Question: I am trying to use dplyr in RStudio to manipulate tables in MS SQL Server database. I successfully connected to the database using DBI, ODBC.
Code:
'''
library(DBI)
library(odbc)
library(dplyr)
library(dbplyr)
con <- dbConnect(odbc(),
Driver = "SQL Server",
Server = "myserver",
database = "ABC",
UID = "sqladmin",
PWD = "pwd",
port = '14333')
data <- tbl(con, "abc")
'''
is a table within database . The connection is successful (I am able look at the tables and fields) but dplyr::tbl is returning a list of 2 instead of returning the table . So is a list instead of table. Where am I going wrong in this code?
The schema is --> dbo -->

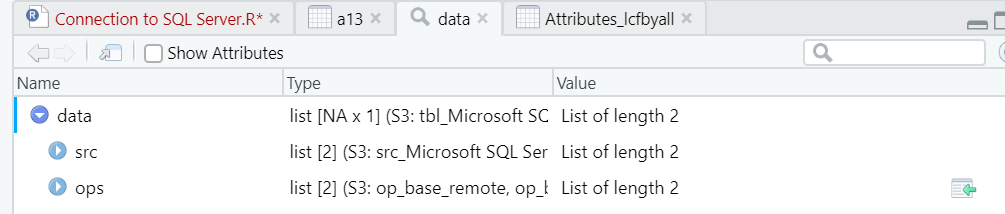
Answer: The code works as expected. What you're seeing is simply a limitation of the type display in the RStudio data inspector: the actual type returned by 'tbl' is an object of S3 class 'tbl_SQLiteConnection' but it is implemented as a nested 'list' (similar to how 'data.frame's are implemented as lists of columns).
You will be able to work with your 'data' as expected. You can also invoke 'as_tibble(data)' to get a proper tibble back ... to work with it!